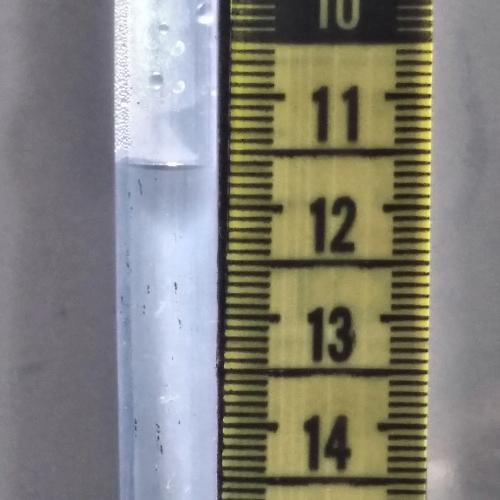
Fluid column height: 11.6 cm